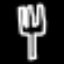
Label: fork